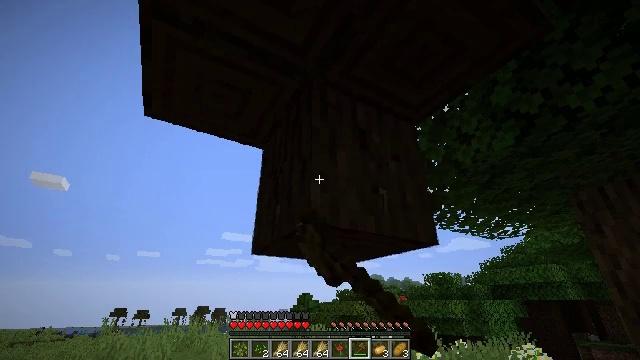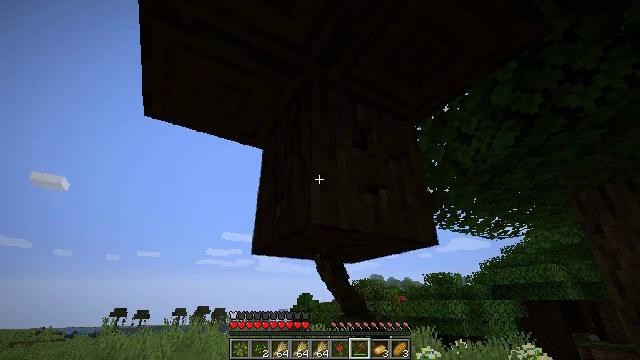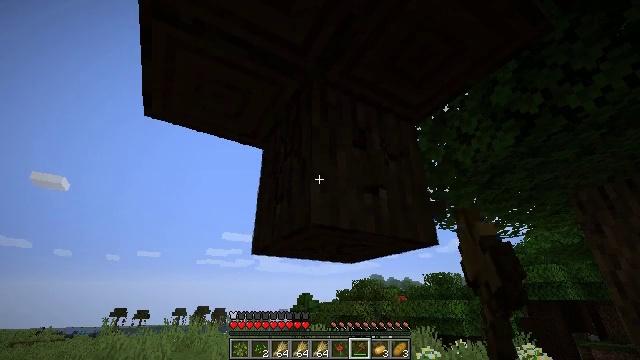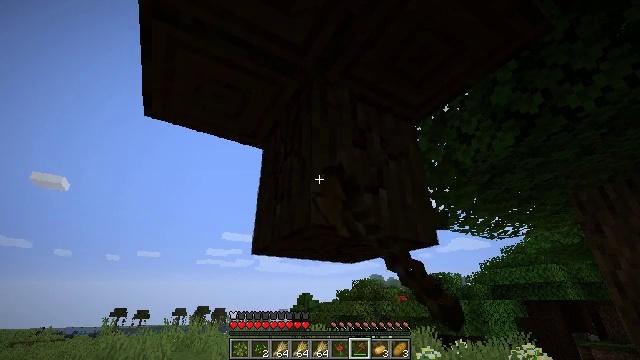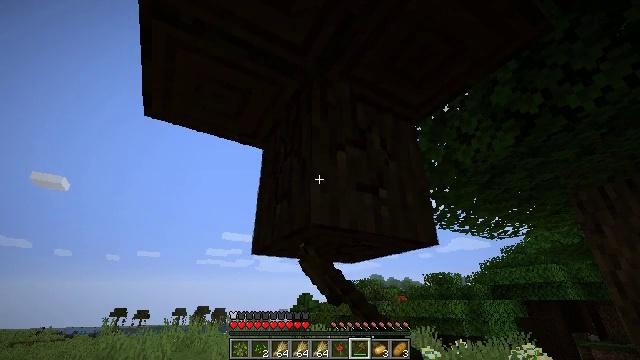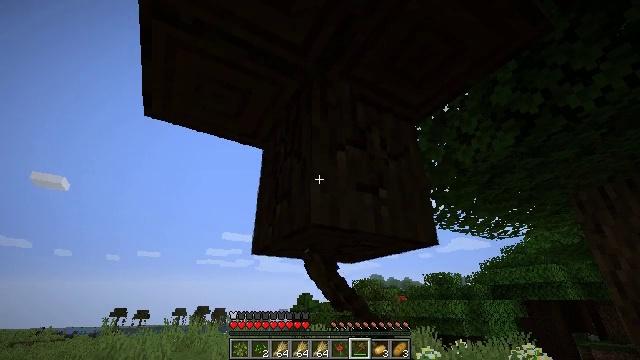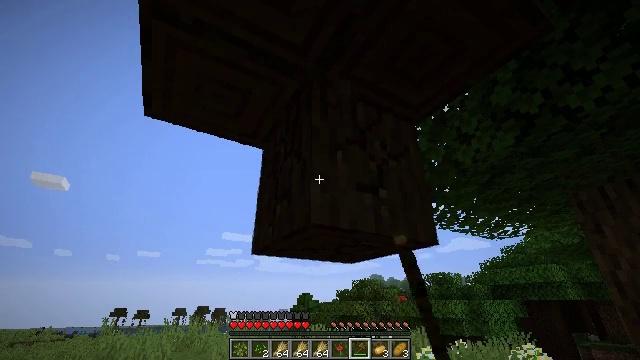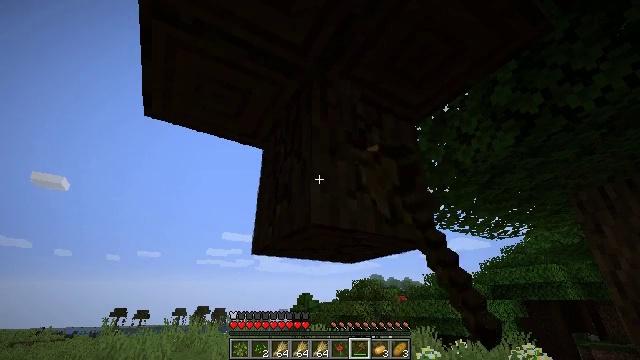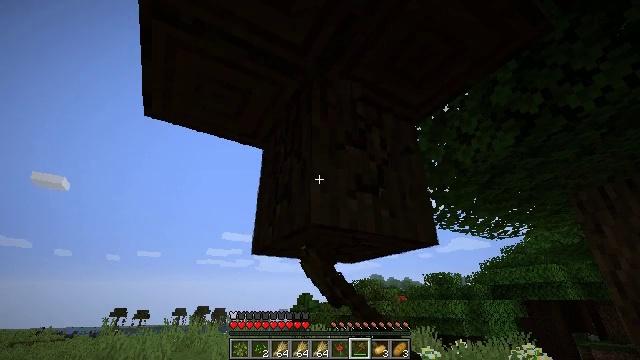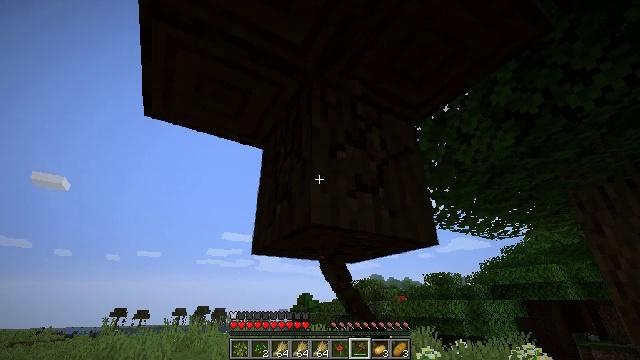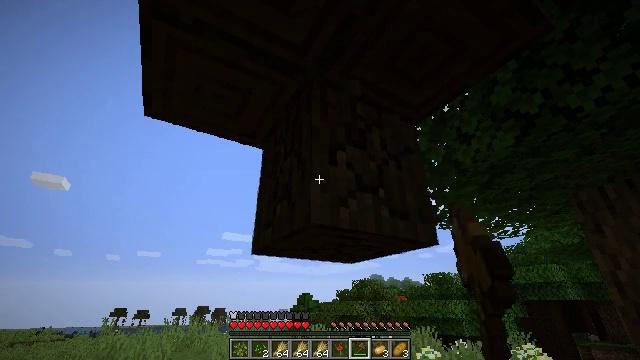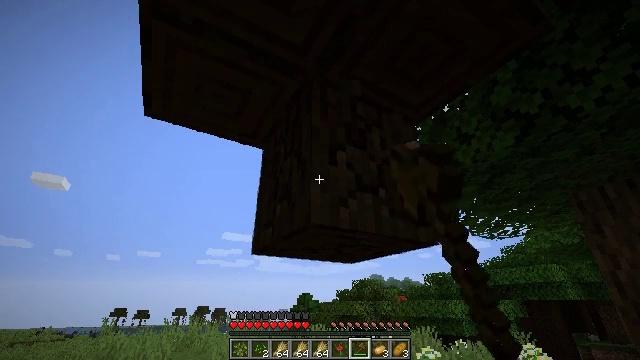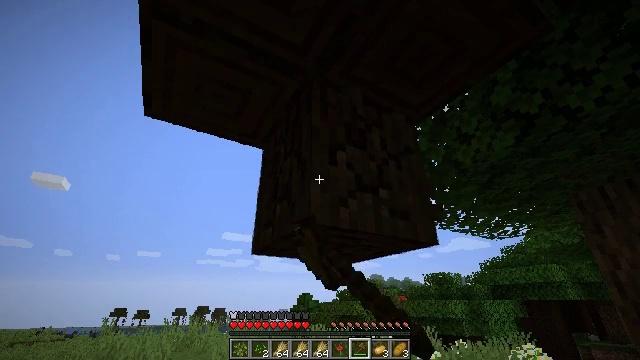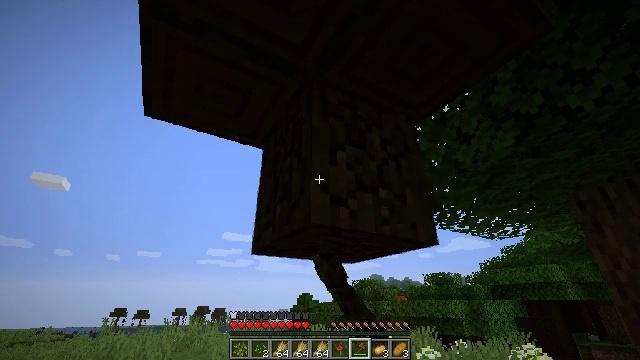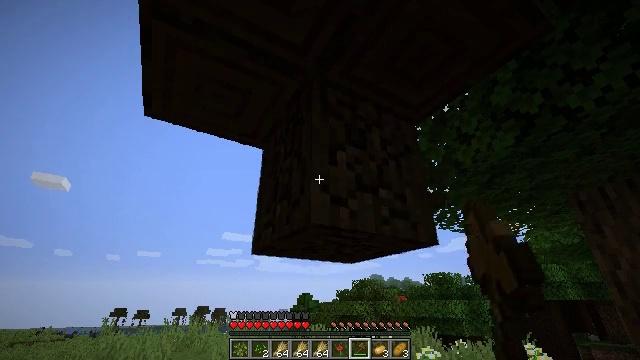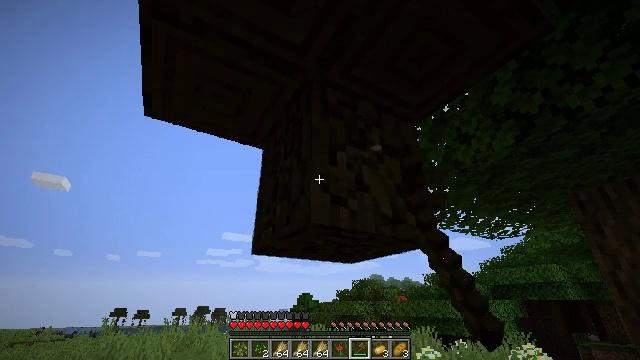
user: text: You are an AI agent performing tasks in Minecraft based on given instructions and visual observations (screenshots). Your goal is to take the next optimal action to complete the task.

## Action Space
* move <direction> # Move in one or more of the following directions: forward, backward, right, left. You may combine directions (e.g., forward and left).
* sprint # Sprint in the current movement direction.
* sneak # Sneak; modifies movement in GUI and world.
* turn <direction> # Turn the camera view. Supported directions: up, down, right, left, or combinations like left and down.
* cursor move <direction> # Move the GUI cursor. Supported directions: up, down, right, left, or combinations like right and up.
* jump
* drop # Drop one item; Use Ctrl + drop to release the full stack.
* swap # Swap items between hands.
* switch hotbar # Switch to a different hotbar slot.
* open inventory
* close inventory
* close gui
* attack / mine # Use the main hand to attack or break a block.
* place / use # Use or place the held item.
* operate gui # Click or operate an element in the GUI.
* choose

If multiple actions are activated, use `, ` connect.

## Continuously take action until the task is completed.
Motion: motion action
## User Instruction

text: Mine the dark oak log from a tree.
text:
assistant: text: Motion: attack / mine
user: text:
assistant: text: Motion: attack / mine
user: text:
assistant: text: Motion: attack / mine
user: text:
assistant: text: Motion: attack / mine
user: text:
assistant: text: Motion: attack / mine
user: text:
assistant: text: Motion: attack / mine
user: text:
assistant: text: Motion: attack / mine
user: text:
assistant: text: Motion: attack / mine
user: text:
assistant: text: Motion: attack / mine
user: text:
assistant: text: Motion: attack / mine
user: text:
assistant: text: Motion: attack / mine
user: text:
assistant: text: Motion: attack / mine
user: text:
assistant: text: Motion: attack / mine
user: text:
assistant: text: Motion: attack / mine
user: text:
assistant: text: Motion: attack / mine
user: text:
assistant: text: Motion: attack / mine
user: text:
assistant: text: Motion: attack / mine
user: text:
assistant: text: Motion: attack / mine
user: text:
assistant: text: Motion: attack / mine
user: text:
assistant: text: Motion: attack / mine
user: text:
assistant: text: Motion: attack / mine
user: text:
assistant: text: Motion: attack / mine
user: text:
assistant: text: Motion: attack / mine
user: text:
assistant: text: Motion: attack / mine
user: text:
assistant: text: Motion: attack / mine
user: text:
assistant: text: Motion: move forward, attack / mine
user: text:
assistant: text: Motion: move forward
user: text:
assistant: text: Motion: move forward, turn right and up
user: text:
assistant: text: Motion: move forward, turn right and up
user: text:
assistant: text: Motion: move forward, turn right and up